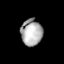
Tissue: lung
Cell type: Epithelial cells
Senescence score: 0.2127
Nuclear area (px): 553
Mean DAPI intensity: 172.09